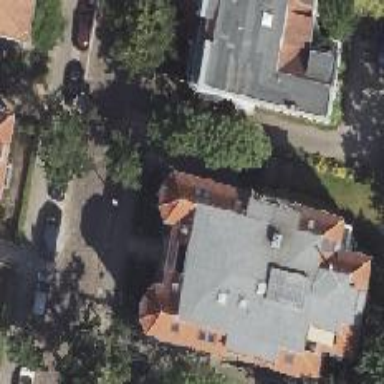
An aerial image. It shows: Apartment building with quadruple saltbox roof shape.